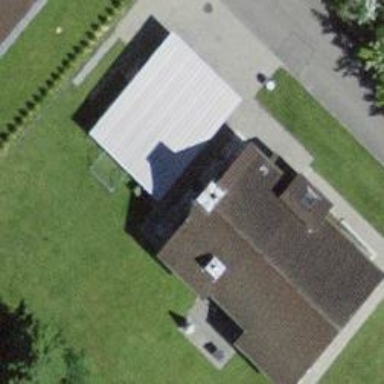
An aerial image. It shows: View of roof of building.